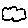
Label: cloud